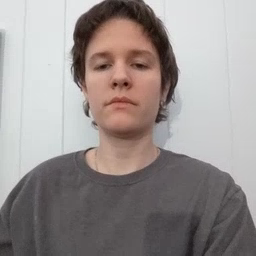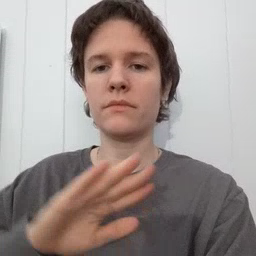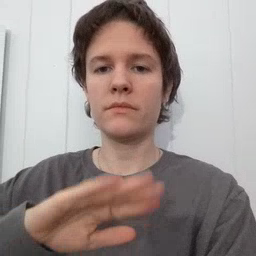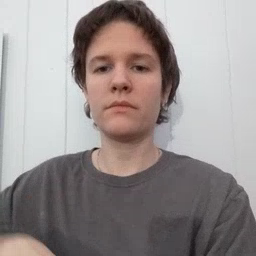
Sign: pool